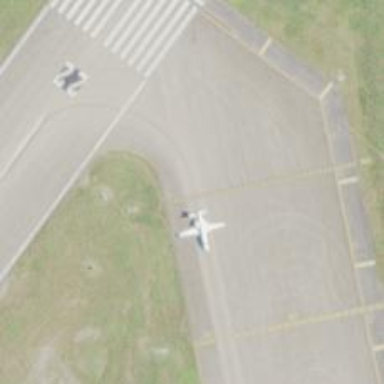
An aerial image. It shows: Asphalt taxiway at the airport.